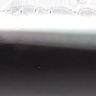
Metastatic tissue present: no